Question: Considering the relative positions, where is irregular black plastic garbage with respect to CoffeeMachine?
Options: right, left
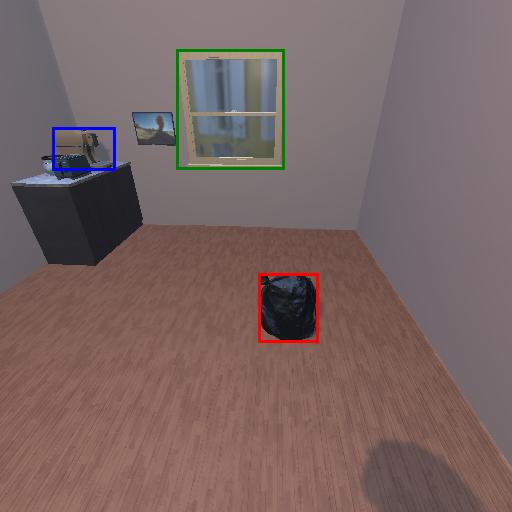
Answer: right